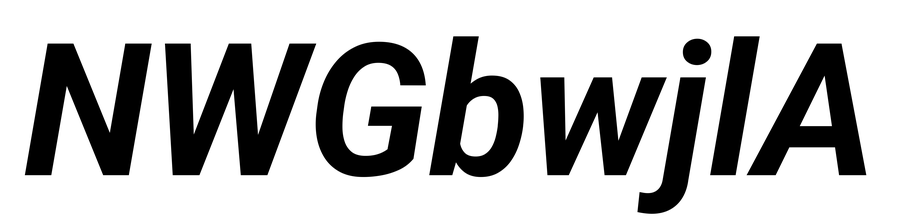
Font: Roboto-Italic_Bold_Italic